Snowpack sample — Buffalo Mountain, Silverthorne, Colorado, USA (2/22/26, 2:02 PM MST)
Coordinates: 39.622, -106.113
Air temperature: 33 °F
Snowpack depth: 63 cm
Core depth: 20 cm
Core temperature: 24.8 °F
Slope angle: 11°, slope face: 116°
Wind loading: low
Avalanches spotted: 0
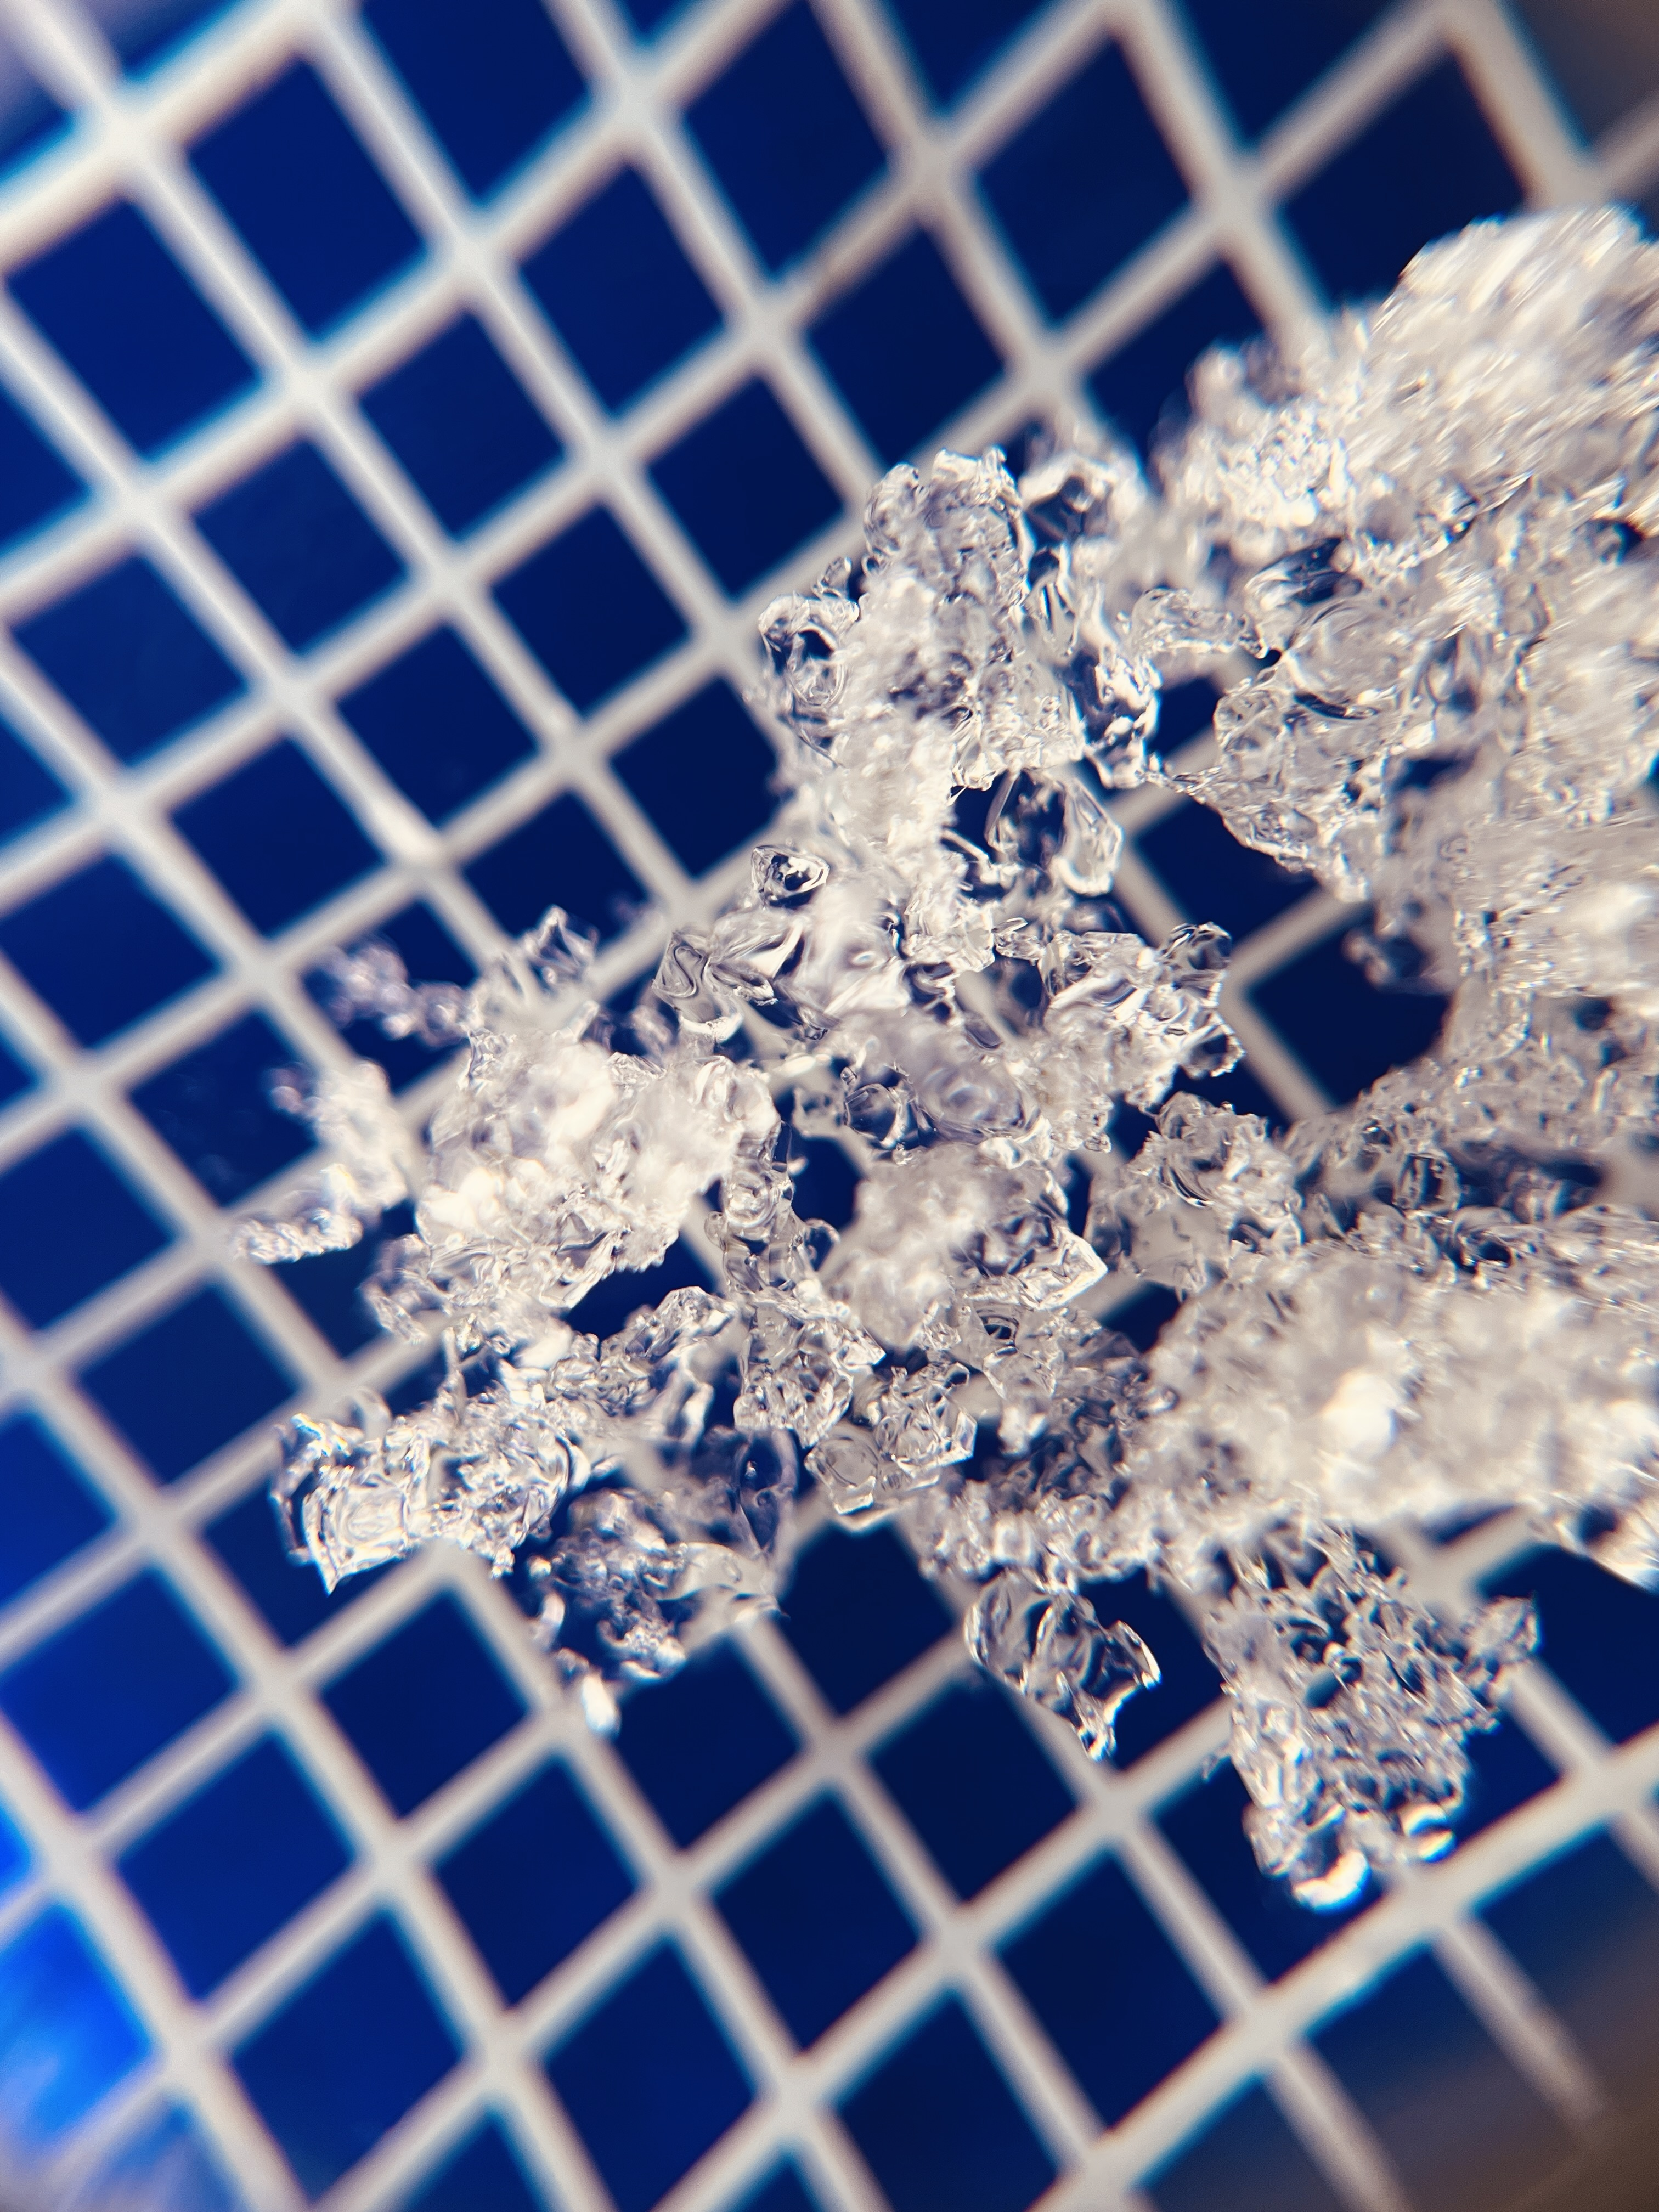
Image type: magnified_profile
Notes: In a firebreak similar to site 1, minimal wind loading with no spotted avalanches (not many faces in view though)